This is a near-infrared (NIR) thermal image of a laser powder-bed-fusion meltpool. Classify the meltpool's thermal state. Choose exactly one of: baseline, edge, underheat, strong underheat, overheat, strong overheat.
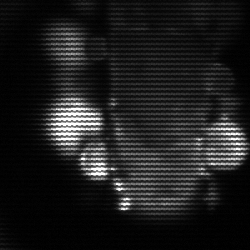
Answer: strong underheat